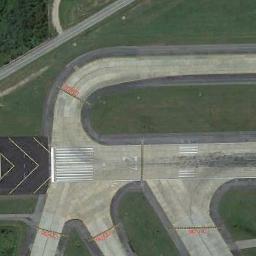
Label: runway